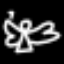
Label: angel